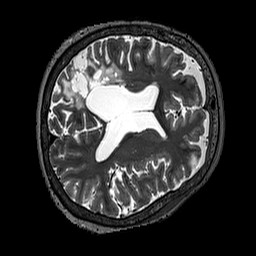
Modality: T2w
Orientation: axial
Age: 62
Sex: female
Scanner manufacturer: siemens
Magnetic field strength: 3 T
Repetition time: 3.2 s
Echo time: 0.567 s